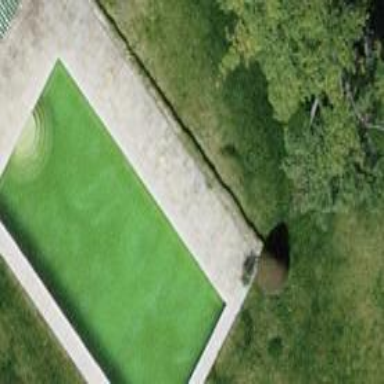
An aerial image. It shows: Swimming pool located in leisure land.